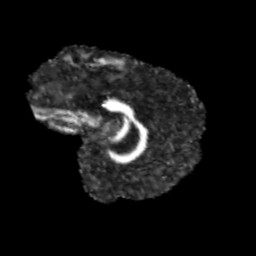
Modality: FA
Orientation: sagittal
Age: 11
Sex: male
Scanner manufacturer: siemens
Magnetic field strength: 3 T
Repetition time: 3.8 s
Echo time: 0.07 s